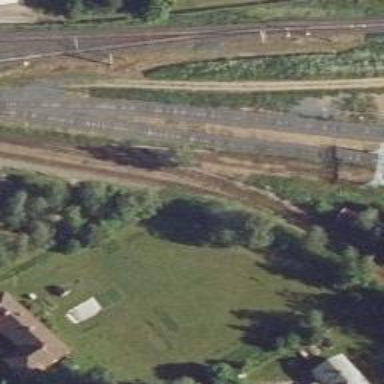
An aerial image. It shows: Narrow-gauge railway in service yard.